Question: I am trying to post some Wordpress article directly on my google+ page with addthis, but it always post them on my Google profile.
I just can add a comment, remove extract and photo, and choose my share list, but I can't choose where I want to post it
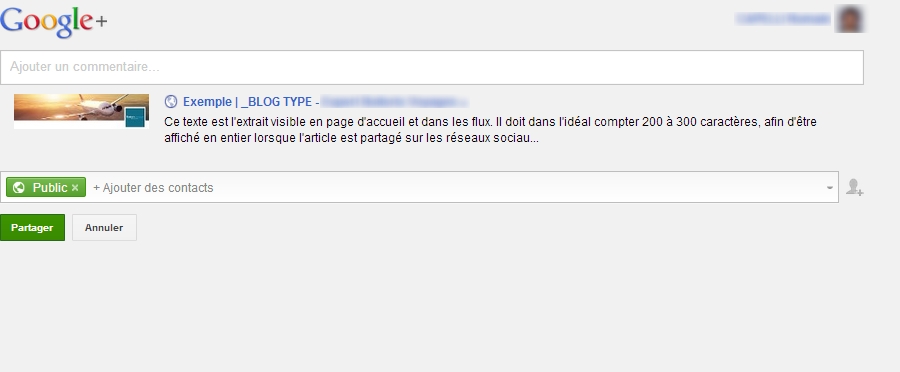
Answer: In <URL> they say it is not possible:
> Unfortunately this is a limitation of the Google+ button, not of
AddThis. We're not aware of any way to share to Google+ business pages
yet.
The way I do it is to copy the URL link of the article I want to share and then go to my Google+ page and paste that link there.